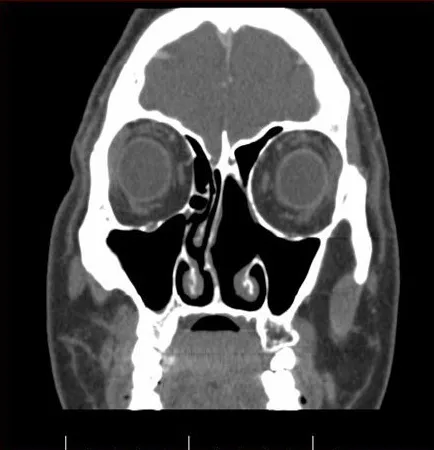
3 years postoperative CT Scan showing nasal cavity with no presence of tumor.
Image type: radiology (ct)